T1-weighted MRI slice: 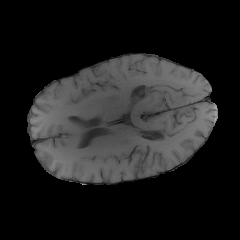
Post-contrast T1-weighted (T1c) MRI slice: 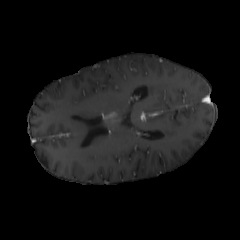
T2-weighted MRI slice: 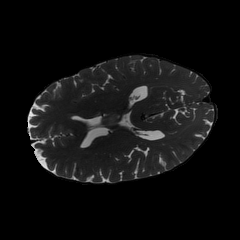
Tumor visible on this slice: yes